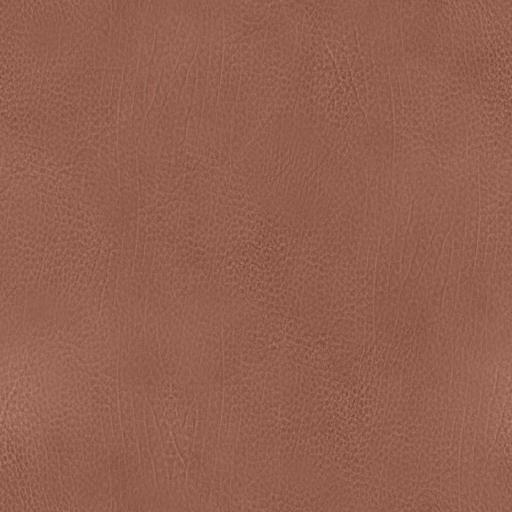
Tags: brown leather light